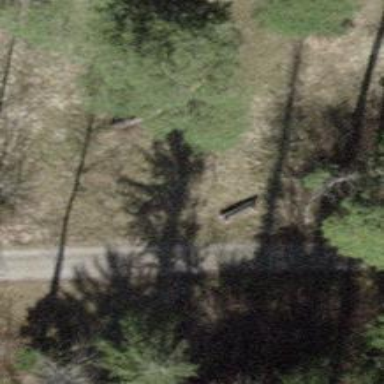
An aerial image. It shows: Brown bench in the vicinity.